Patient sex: M
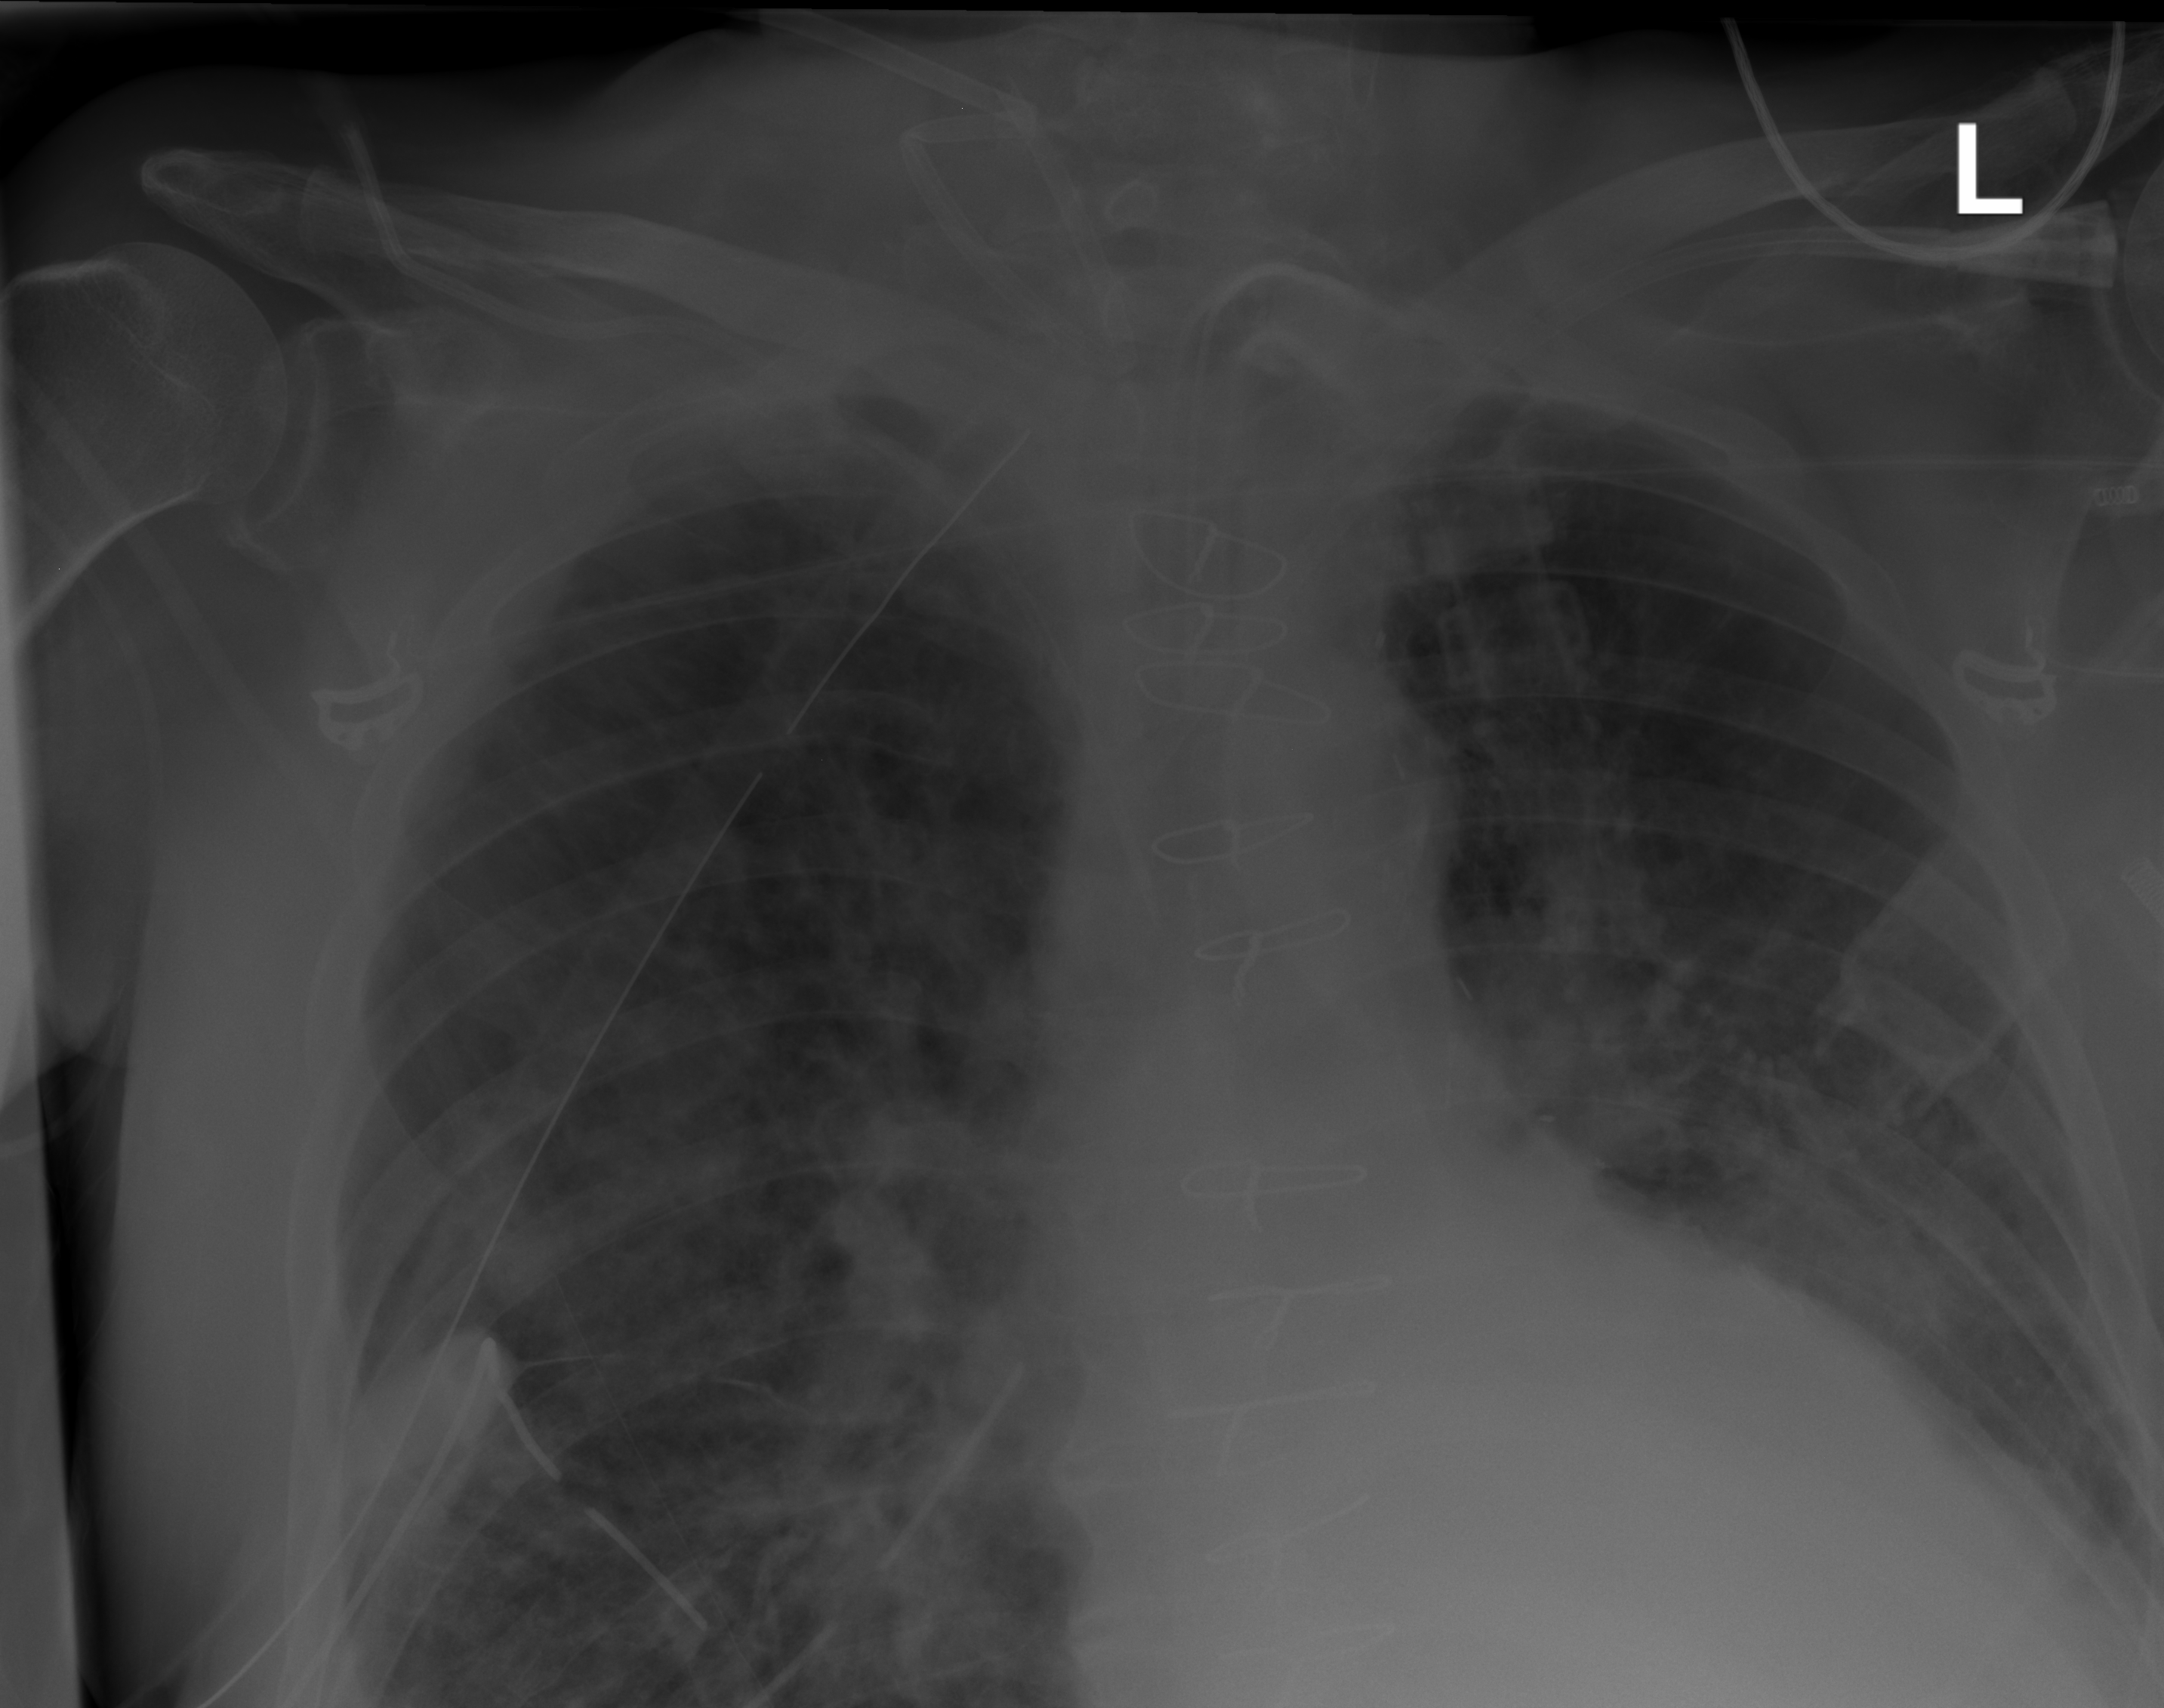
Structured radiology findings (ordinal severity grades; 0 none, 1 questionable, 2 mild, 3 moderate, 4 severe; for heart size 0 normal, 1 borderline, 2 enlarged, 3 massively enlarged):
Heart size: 2
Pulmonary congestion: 2
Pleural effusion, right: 0
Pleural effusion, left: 0
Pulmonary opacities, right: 0
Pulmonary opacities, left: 0
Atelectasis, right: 2
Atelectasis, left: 2